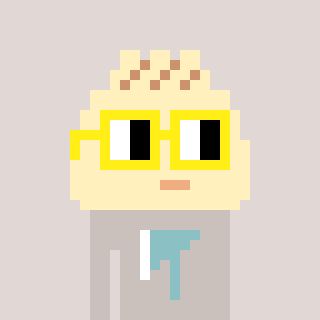
a pixel art character with square yellow glasses, a porkbao-shaped head and a foggrey-colored body on a warm background